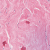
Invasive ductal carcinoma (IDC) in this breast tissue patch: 0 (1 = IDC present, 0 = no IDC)